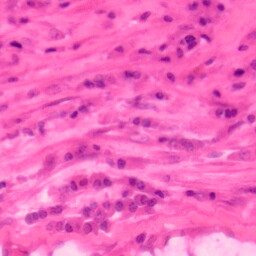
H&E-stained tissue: Colon